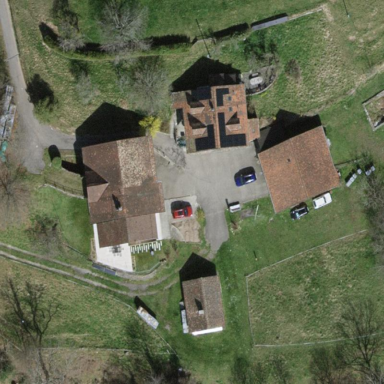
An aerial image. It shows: Farmyard area.